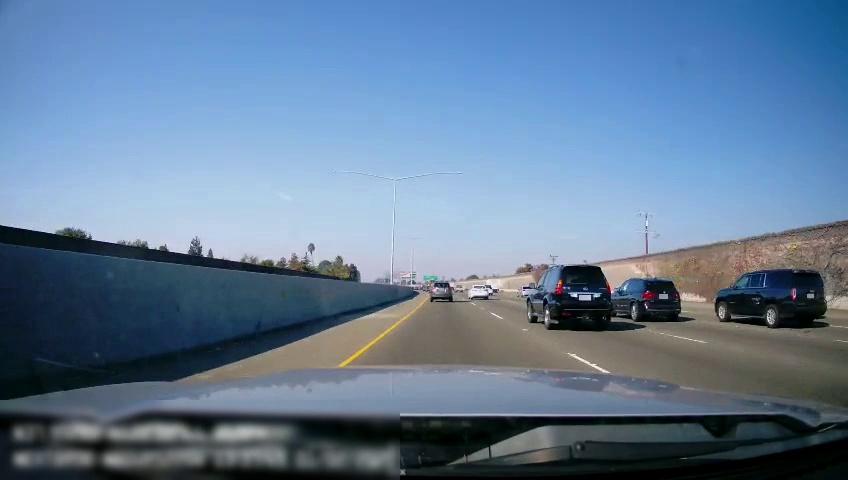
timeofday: Day
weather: Sunny
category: Drivable Space
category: Vehicles | SUV
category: Vehicles | SUV
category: Vehicles | Car
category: Vehicles | SUV
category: Vehicles | Truck
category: Vehicles | Car
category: Vehicles | Car
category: Vehicles | SUV
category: Lanes | Current Lane
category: Lanes | Alternate Lane
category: Lanes | Alternate Lane
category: Lanes | Alternate Lane
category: Lanes | Current Lane
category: Traffic | Signs
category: Traffic | Signs